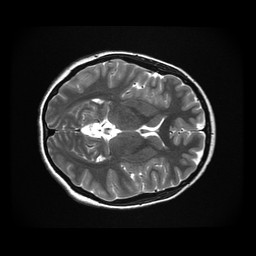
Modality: T2w
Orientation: axial
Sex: female
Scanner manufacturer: ge
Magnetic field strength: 3 T
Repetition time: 5 s
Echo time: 0.1019 s